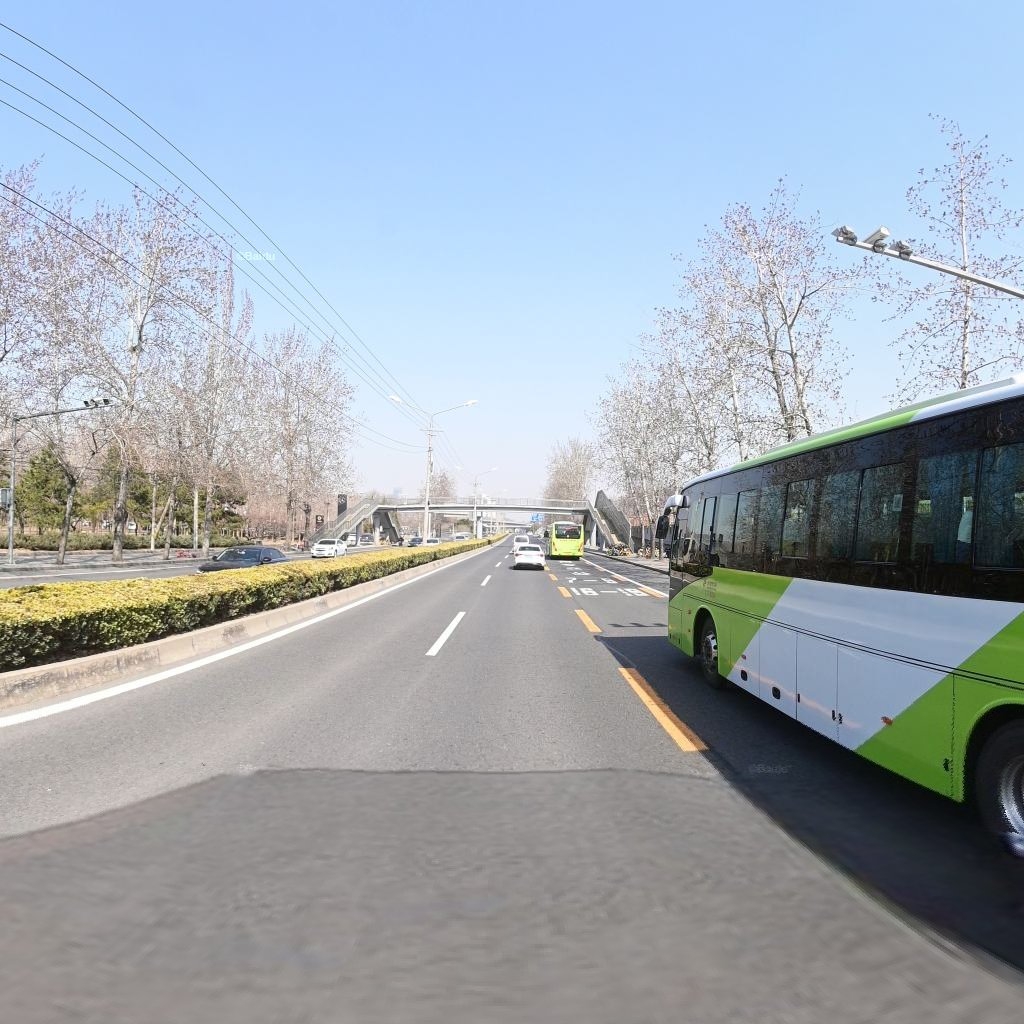
Region: Chaoyang
Road damage annotations: longitudinal patch